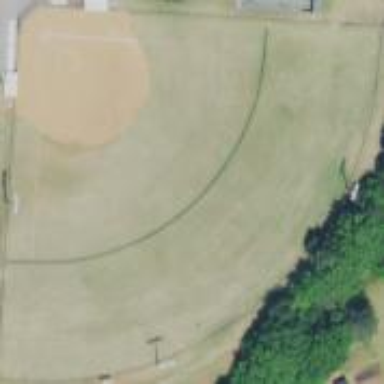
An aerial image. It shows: Baseball pitch for leisure land.